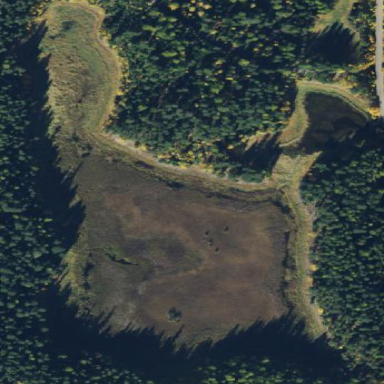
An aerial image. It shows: Wetland area.